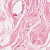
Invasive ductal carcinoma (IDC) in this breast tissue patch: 0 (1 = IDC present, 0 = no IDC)